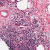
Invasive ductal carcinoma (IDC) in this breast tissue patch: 0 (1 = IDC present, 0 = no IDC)